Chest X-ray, PA view. Patient: 39 years old, sex F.
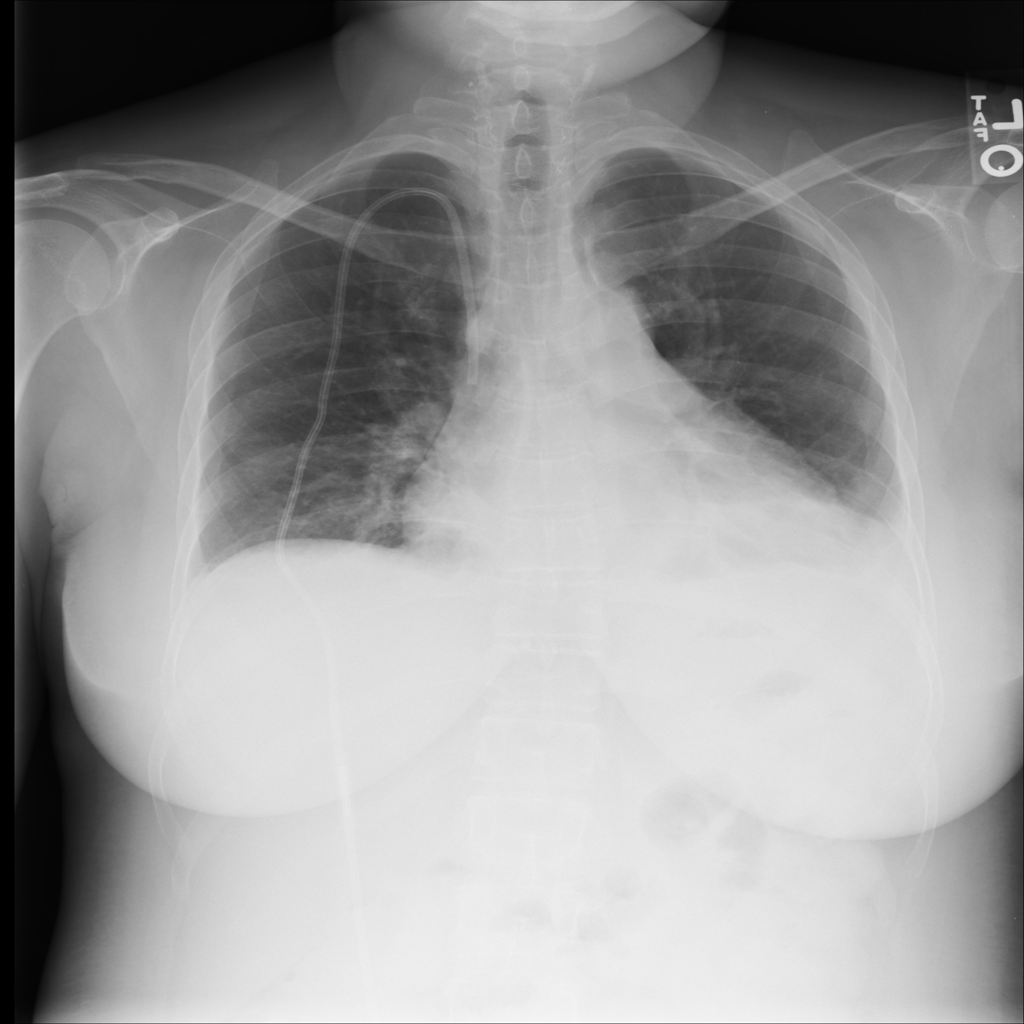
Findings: Atelectasis, Effusion